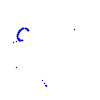
Particle: proton